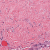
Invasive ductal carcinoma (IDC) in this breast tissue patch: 1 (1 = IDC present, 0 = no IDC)